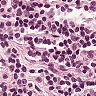
Metastatic tissue present: no